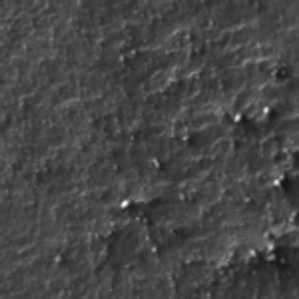
Label: frost